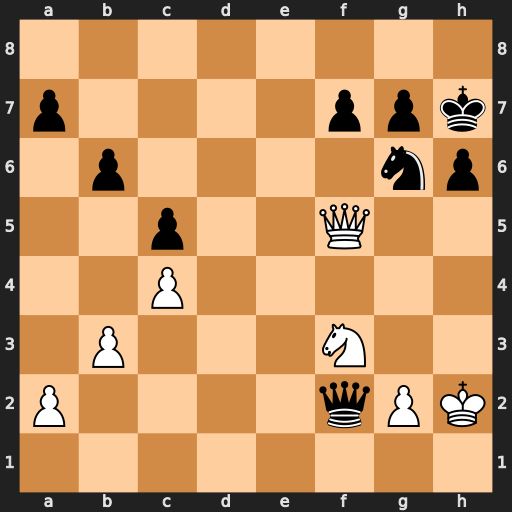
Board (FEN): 8/p4ppk/1p4np/2p2Q2/2P5/1P3N2/P4qPK/8
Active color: w
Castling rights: -
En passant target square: -
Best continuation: Ng5+ hxg5 Qxf2